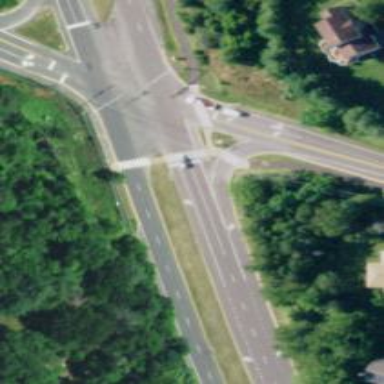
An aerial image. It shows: Uncontrolled zebra crossing on the road.